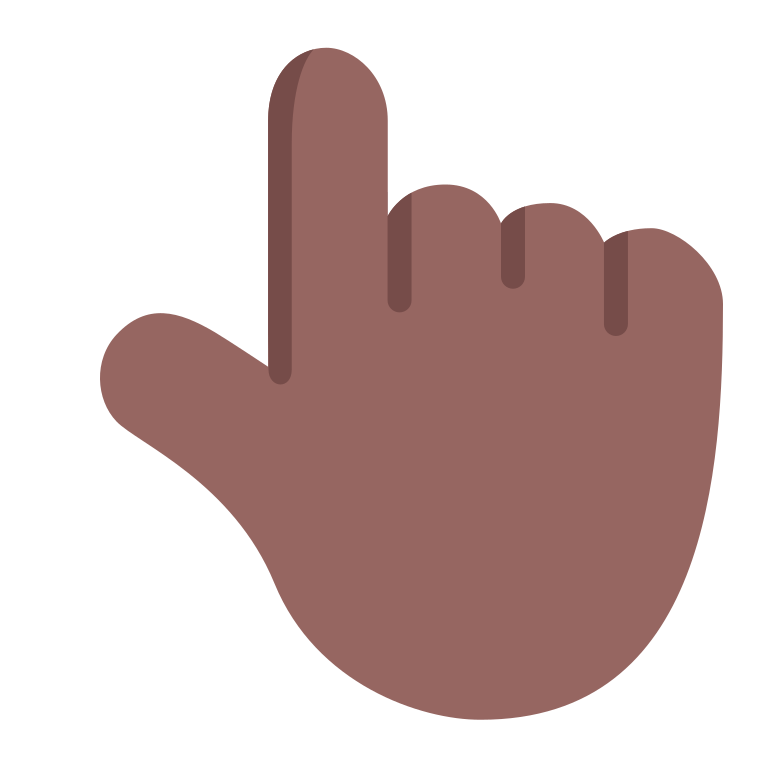
backhand index pointing up flat  dark